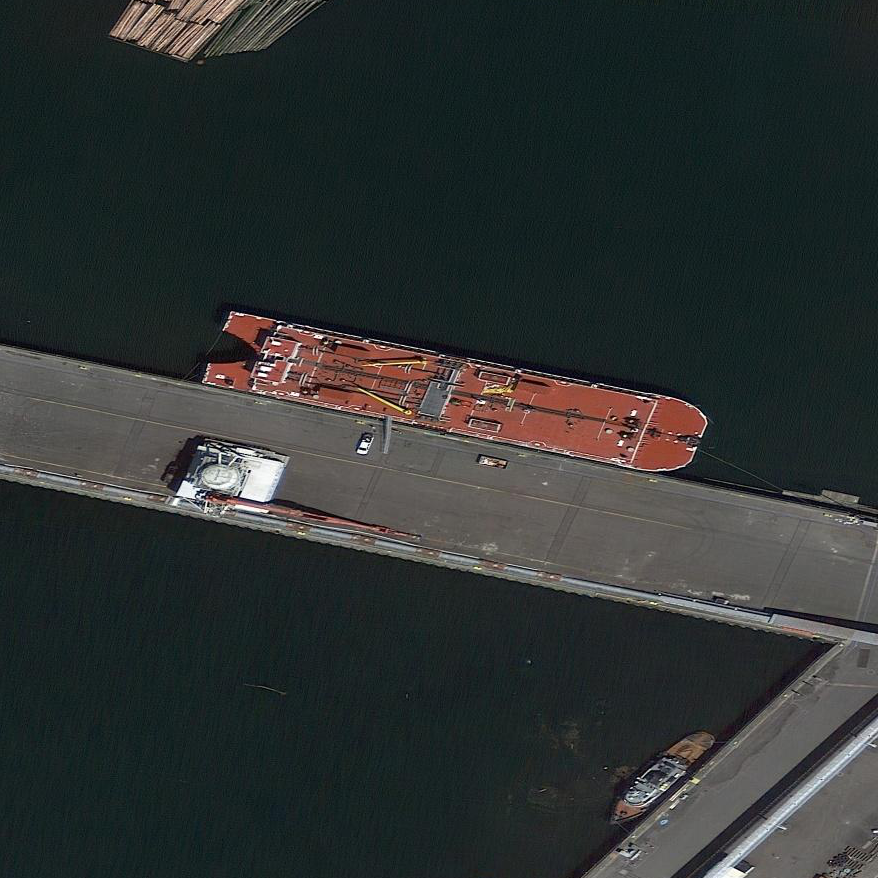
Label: civil